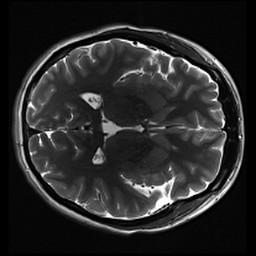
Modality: inplaneT2
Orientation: axial